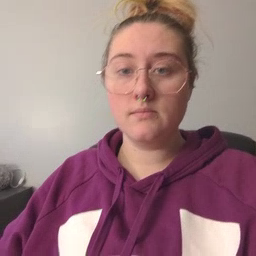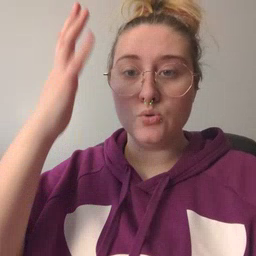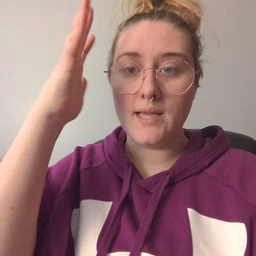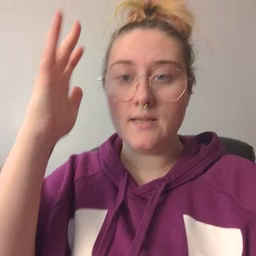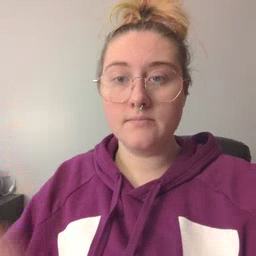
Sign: tree